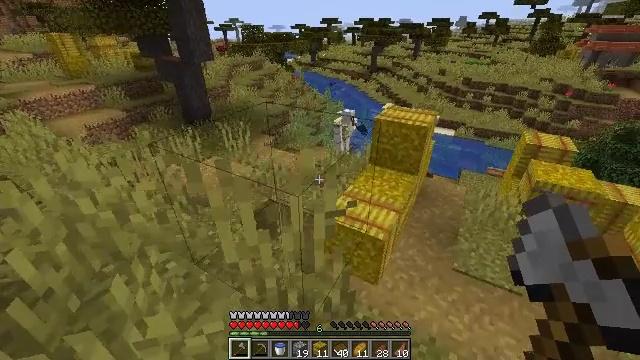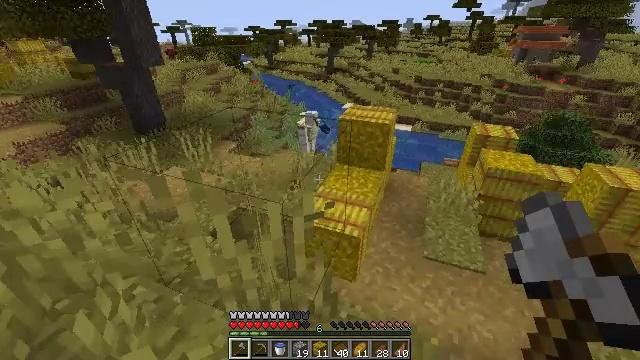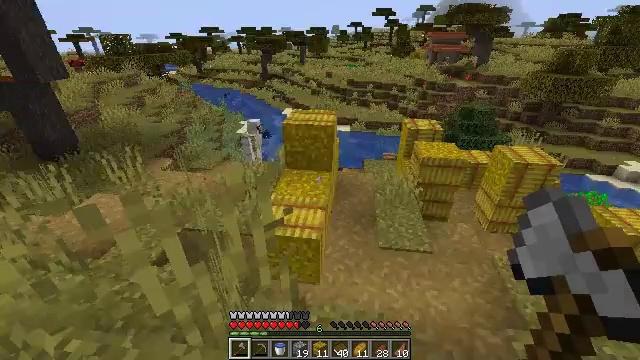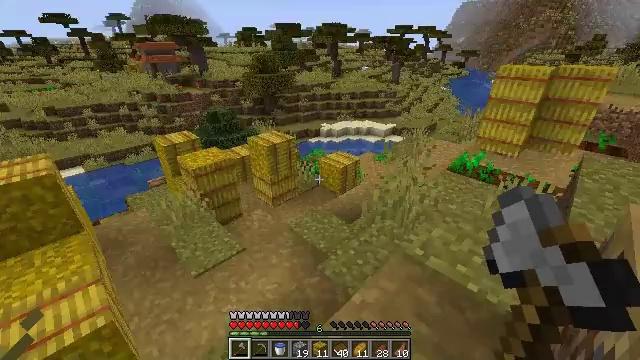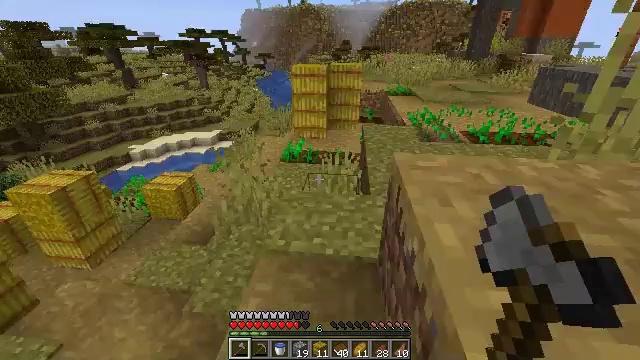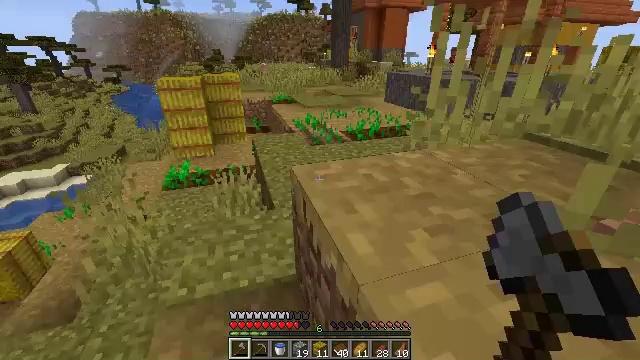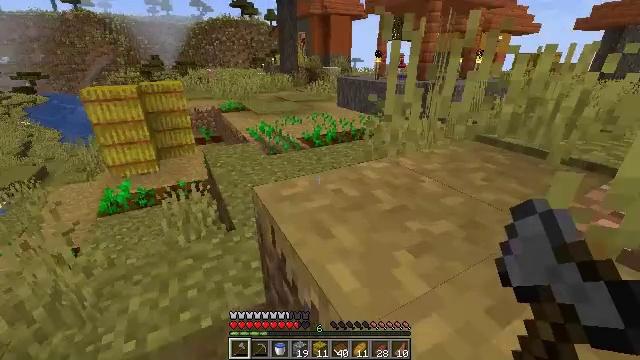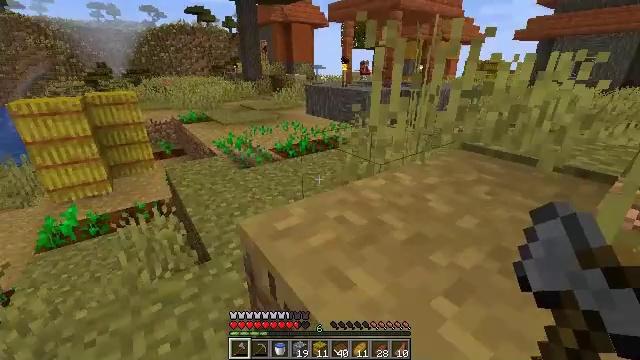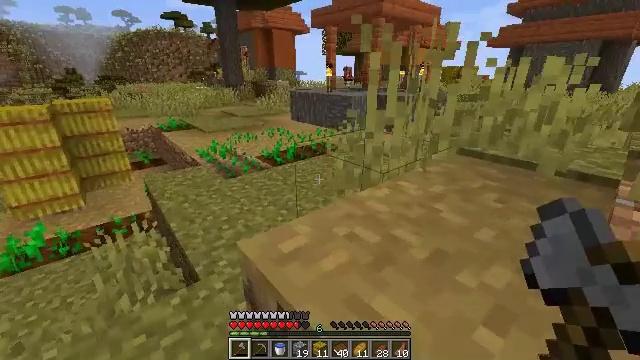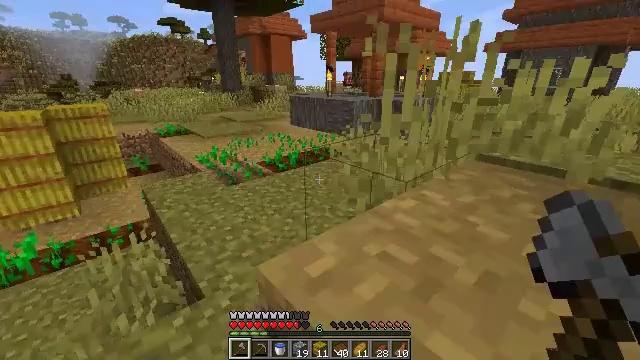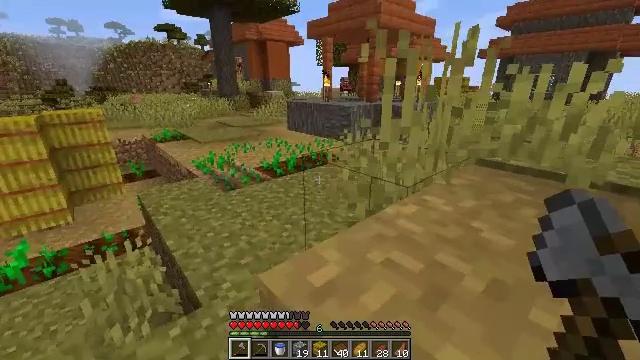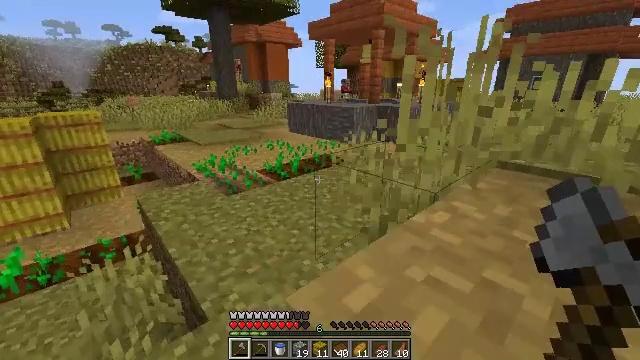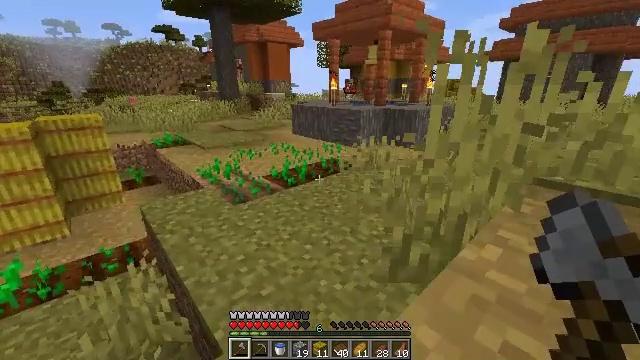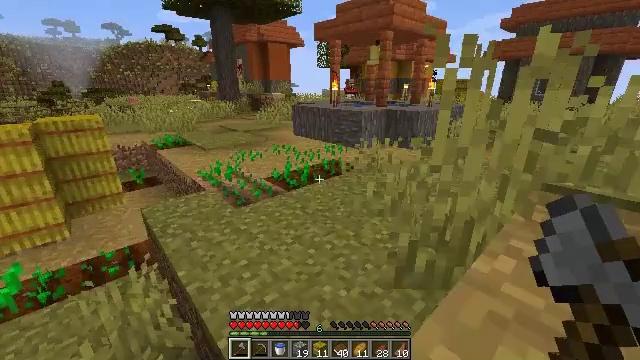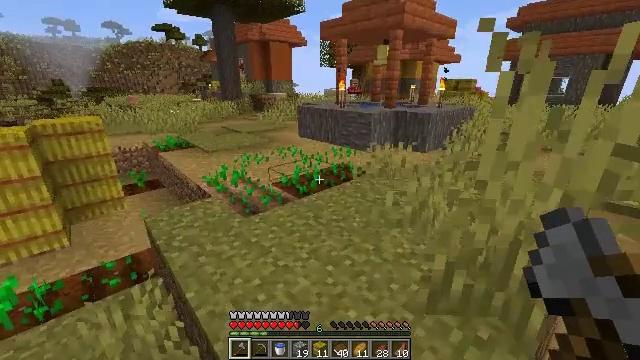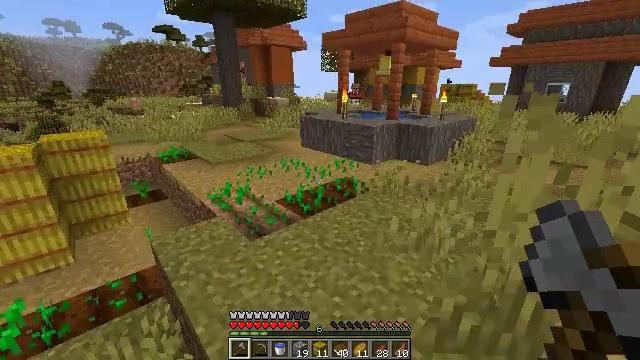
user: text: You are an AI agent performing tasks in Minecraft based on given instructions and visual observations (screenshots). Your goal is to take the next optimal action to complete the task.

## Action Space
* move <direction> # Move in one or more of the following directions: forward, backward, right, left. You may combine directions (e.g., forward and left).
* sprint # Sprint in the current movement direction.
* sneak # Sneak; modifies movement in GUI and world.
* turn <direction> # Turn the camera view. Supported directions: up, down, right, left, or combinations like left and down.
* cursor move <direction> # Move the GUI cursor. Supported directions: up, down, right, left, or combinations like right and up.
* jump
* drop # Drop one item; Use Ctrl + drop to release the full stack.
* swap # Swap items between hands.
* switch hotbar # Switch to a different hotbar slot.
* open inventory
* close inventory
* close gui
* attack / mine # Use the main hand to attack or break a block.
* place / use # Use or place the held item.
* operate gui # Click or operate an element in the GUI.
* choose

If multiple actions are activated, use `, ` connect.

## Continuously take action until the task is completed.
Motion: motion action
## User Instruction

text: Mine the acacia fence.
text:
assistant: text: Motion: turn right
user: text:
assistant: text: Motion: turn right and up
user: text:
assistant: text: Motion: turn right and up
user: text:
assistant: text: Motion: move forward, turn right
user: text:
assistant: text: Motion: move forward, turn right and up
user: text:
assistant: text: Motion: move forward, turn right and up
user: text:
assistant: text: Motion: move forward, turn right and up
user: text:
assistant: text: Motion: move forward, sprint, turn right and up
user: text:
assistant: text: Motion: move forward, sprint
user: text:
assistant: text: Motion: move forward, sprint, turn up
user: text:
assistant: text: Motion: move forward, sprint
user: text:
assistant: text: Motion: move forward, sprint
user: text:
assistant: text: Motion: move forward, sprint
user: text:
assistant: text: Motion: move forward, sprint
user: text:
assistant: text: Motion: move forward, sprint, jump
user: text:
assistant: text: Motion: move forward, sprint, jump
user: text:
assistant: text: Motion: move forward, sprint, jump
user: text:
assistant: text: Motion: move forward, sprint, jump
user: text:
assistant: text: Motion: move forward, sprint, jump
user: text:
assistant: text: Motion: move forward, sprint, jump
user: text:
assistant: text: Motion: move forward, sprint, jump
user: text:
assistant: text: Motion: move forward, sprint, jump
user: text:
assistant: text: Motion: move forward, sprint, jump
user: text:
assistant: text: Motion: move forward, sprint, jump
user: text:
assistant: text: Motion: move forward, sprint, turn left, jump
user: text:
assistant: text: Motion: move forward, sprint, turn left, jump
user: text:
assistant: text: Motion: move forward, sprint, turn left, jump
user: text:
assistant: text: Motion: move forward, sprint, turn left, jump
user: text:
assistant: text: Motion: move forward, sprint, turn left, jump
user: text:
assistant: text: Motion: move forward, sprint, turn left, jump